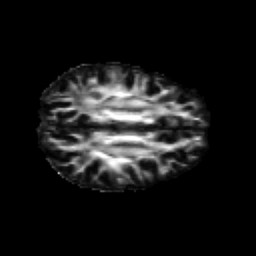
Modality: FA
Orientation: axial
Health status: healthy
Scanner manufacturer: siemens
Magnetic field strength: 3 T
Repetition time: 10 s
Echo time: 0.092 s